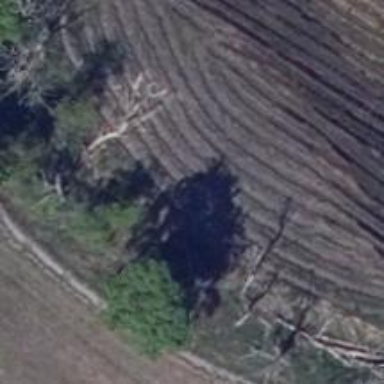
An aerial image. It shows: Row of trees in natural setting.